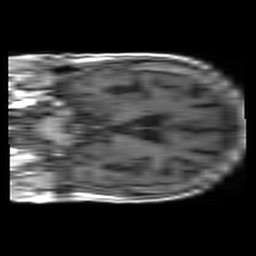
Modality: T1w
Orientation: coronal
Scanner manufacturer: philips
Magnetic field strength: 1.5 T
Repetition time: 0.375 s
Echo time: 0.011 s